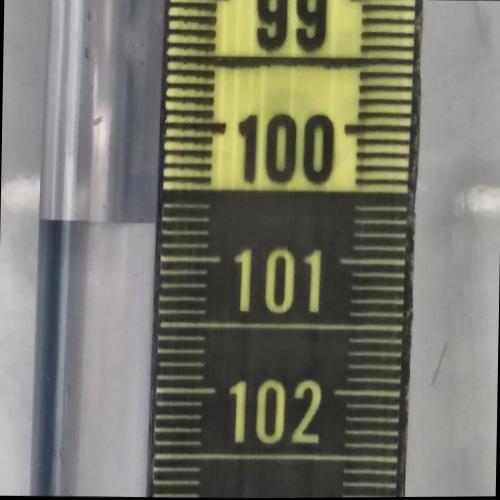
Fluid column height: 100.7 cm